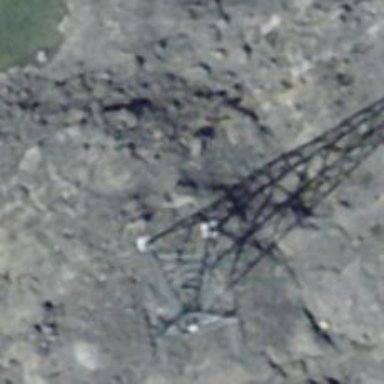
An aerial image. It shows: Pylon for aerialway.